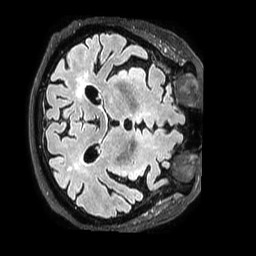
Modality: FLAIR
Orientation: axial
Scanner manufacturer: philips
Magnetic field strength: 3 T
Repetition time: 4.8 s
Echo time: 0.34 s